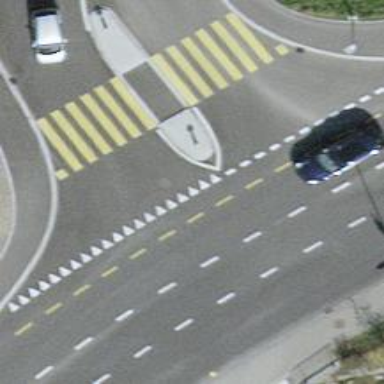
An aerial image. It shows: Road with "give way" sign.